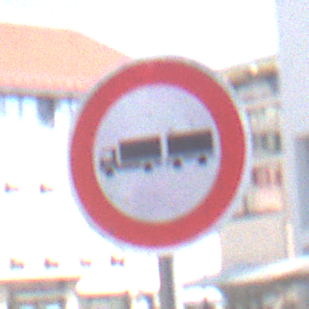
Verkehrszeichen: VerbotLastkraftwagenMitAnhaenger
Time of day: MorningAfternoon
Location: Outdoor (Urban)
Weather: Clear
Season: NotSpecified
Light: Natural